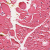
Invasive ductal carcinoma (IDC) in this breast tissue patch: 0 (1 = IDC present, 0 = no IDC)